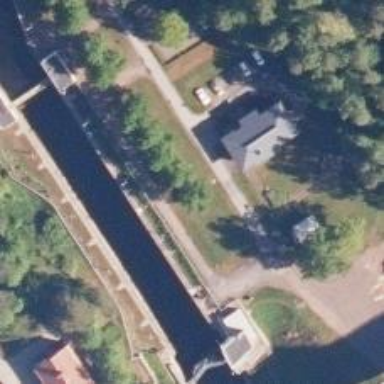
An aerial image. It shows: Lock along waterway.